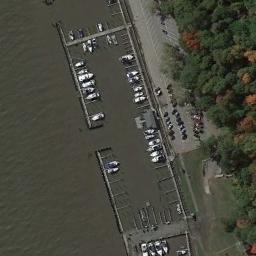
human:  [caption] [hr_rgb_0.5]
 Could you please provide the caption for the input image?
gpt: The shape of the harbor is nearly circular .

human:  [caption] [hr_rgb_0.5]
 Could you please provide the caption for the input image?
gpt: The harbor with lots of neatly docked boats is next to a parking lot and a forest .

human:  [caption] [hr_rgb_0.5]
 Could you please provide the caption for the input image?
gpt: There are a number of ships moored on the sea next to the harbor next to the lawn and the parking lot, With many empty spaces .

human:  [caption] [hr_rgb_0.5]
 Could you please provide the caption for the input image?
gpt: There are many trees near the harbor .

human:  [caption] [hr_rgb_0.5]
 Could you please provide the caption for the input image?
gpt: There are many green trees and some brown trees beside the harbor .